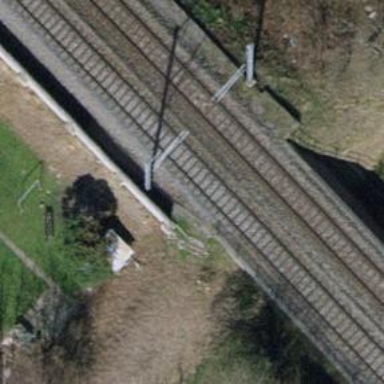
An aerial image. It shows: Bridge with electrified railway tracks featuring contact line.